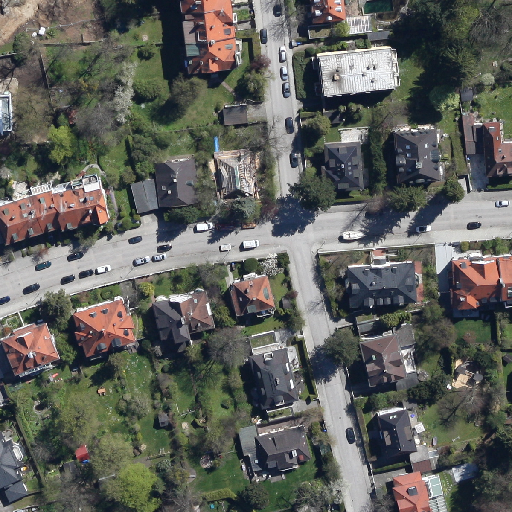
Referring expression: car